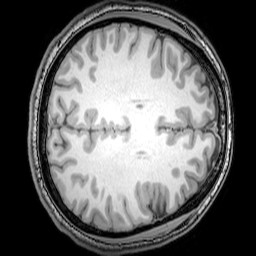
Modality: T1w
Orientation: axial
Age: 25
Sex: male
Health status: healthy
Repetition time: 0.081 s
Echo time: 0.037 s